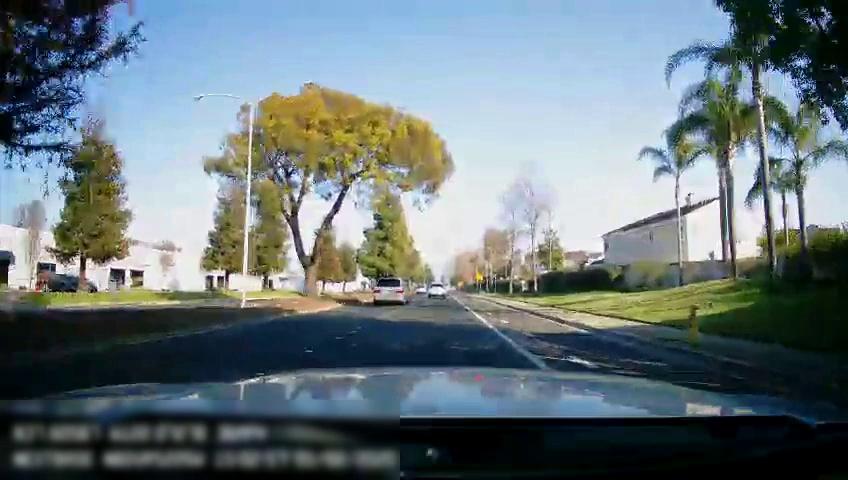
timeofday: Day
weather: Sunny
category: Drivable Space
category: Drivable Space
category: Vehicles | SUV
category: Vehicles | Van
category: Vehicles | SUV
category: Lanes | Alternate Lane
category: Lanes | Current Lane
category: Lanes | Current Lane